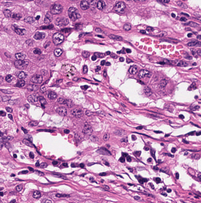
Tumor epithelial tissue: yes
Tumor-associated stroma tissue: yes
Normal tissue: no